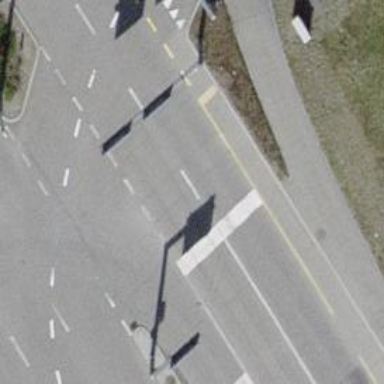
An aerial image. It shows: Road with traffic signals.